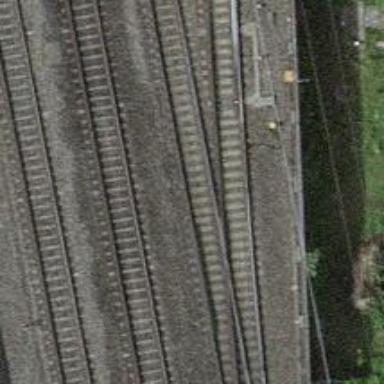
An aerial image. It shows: Single-track railway siding.